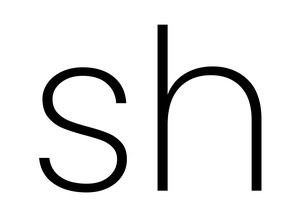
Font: Poppins-ExtraLight